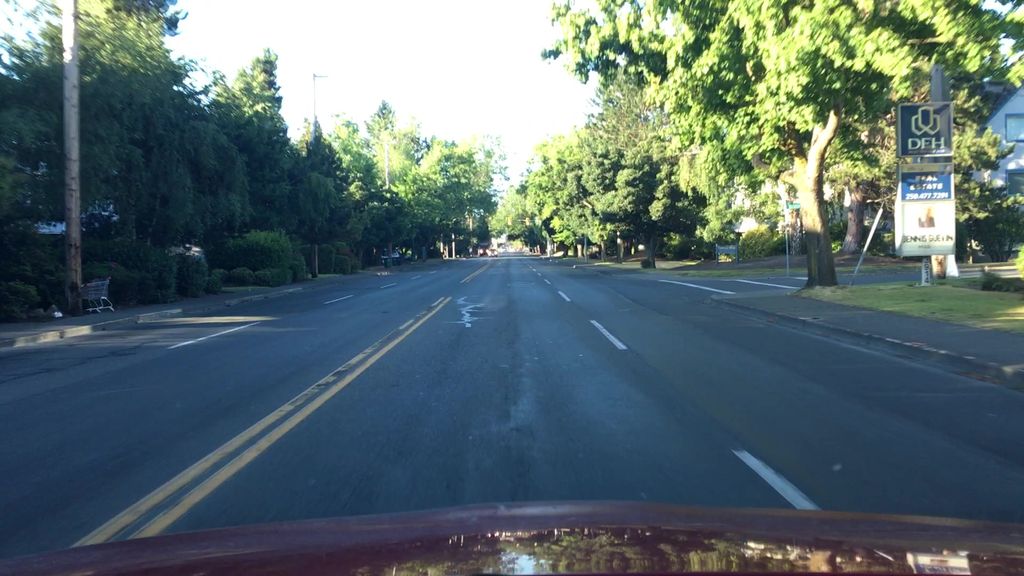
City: victoria